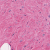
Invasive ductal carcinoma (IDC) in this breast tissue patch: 0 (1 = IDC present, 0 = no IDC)